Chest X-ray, AP view. Patient: 67 years old, sex F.
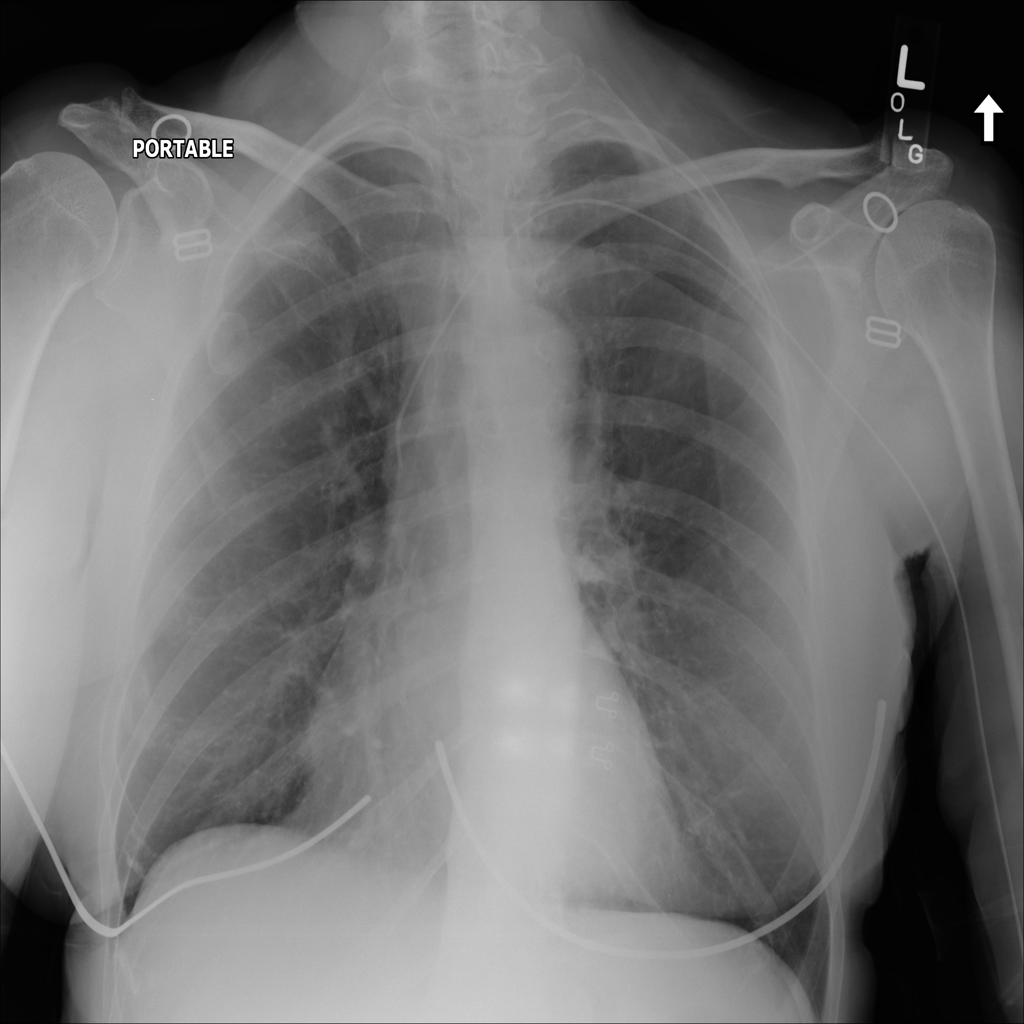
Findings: No Finding